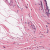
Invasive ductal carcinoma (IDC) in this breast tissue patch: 0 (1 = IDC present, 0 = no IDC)